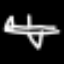
Label: airplane